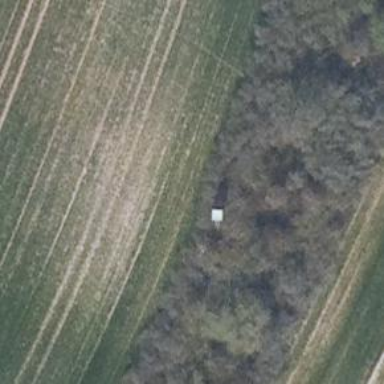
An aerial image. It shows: Hunting stand.